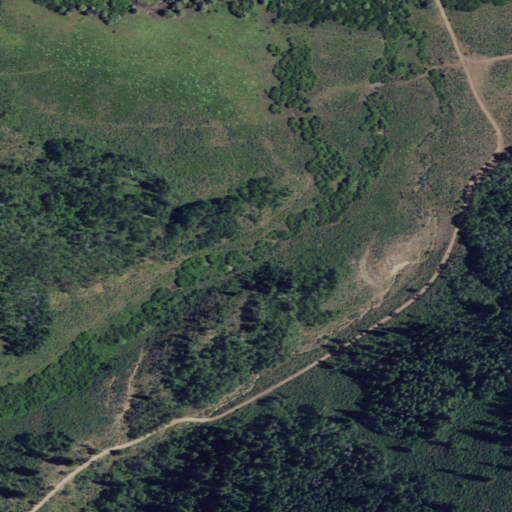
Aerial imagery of valley in Idaho named Blue Lake Gulch containing shrub, evergreen forest, woody wetlands, deciduous forest, herbaceous wetlands, and pasture